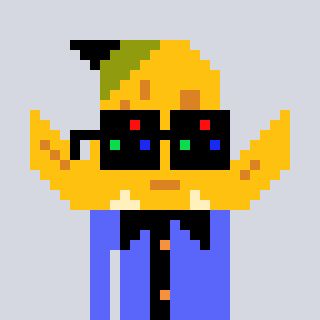
a pixel art character with square black sunglasses, a banana-shaped head and a purple-colored body on a cool background